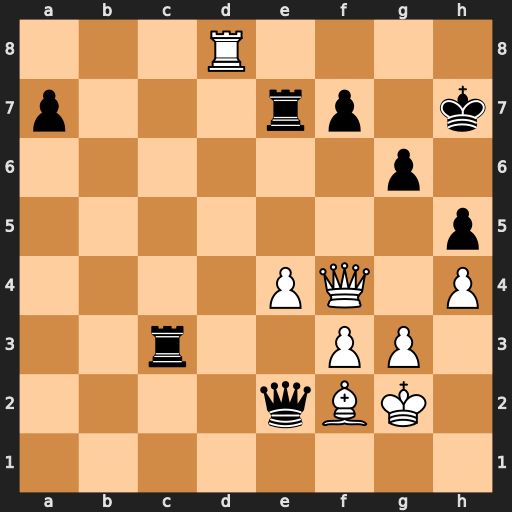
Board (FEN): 3R4/p3rp1k/6p1/7p/4PQ1P/2r2PP1/4qBK1/8
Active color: w
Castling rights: -
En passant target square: -
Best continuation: Qf6 Qxf3+ Qxf3